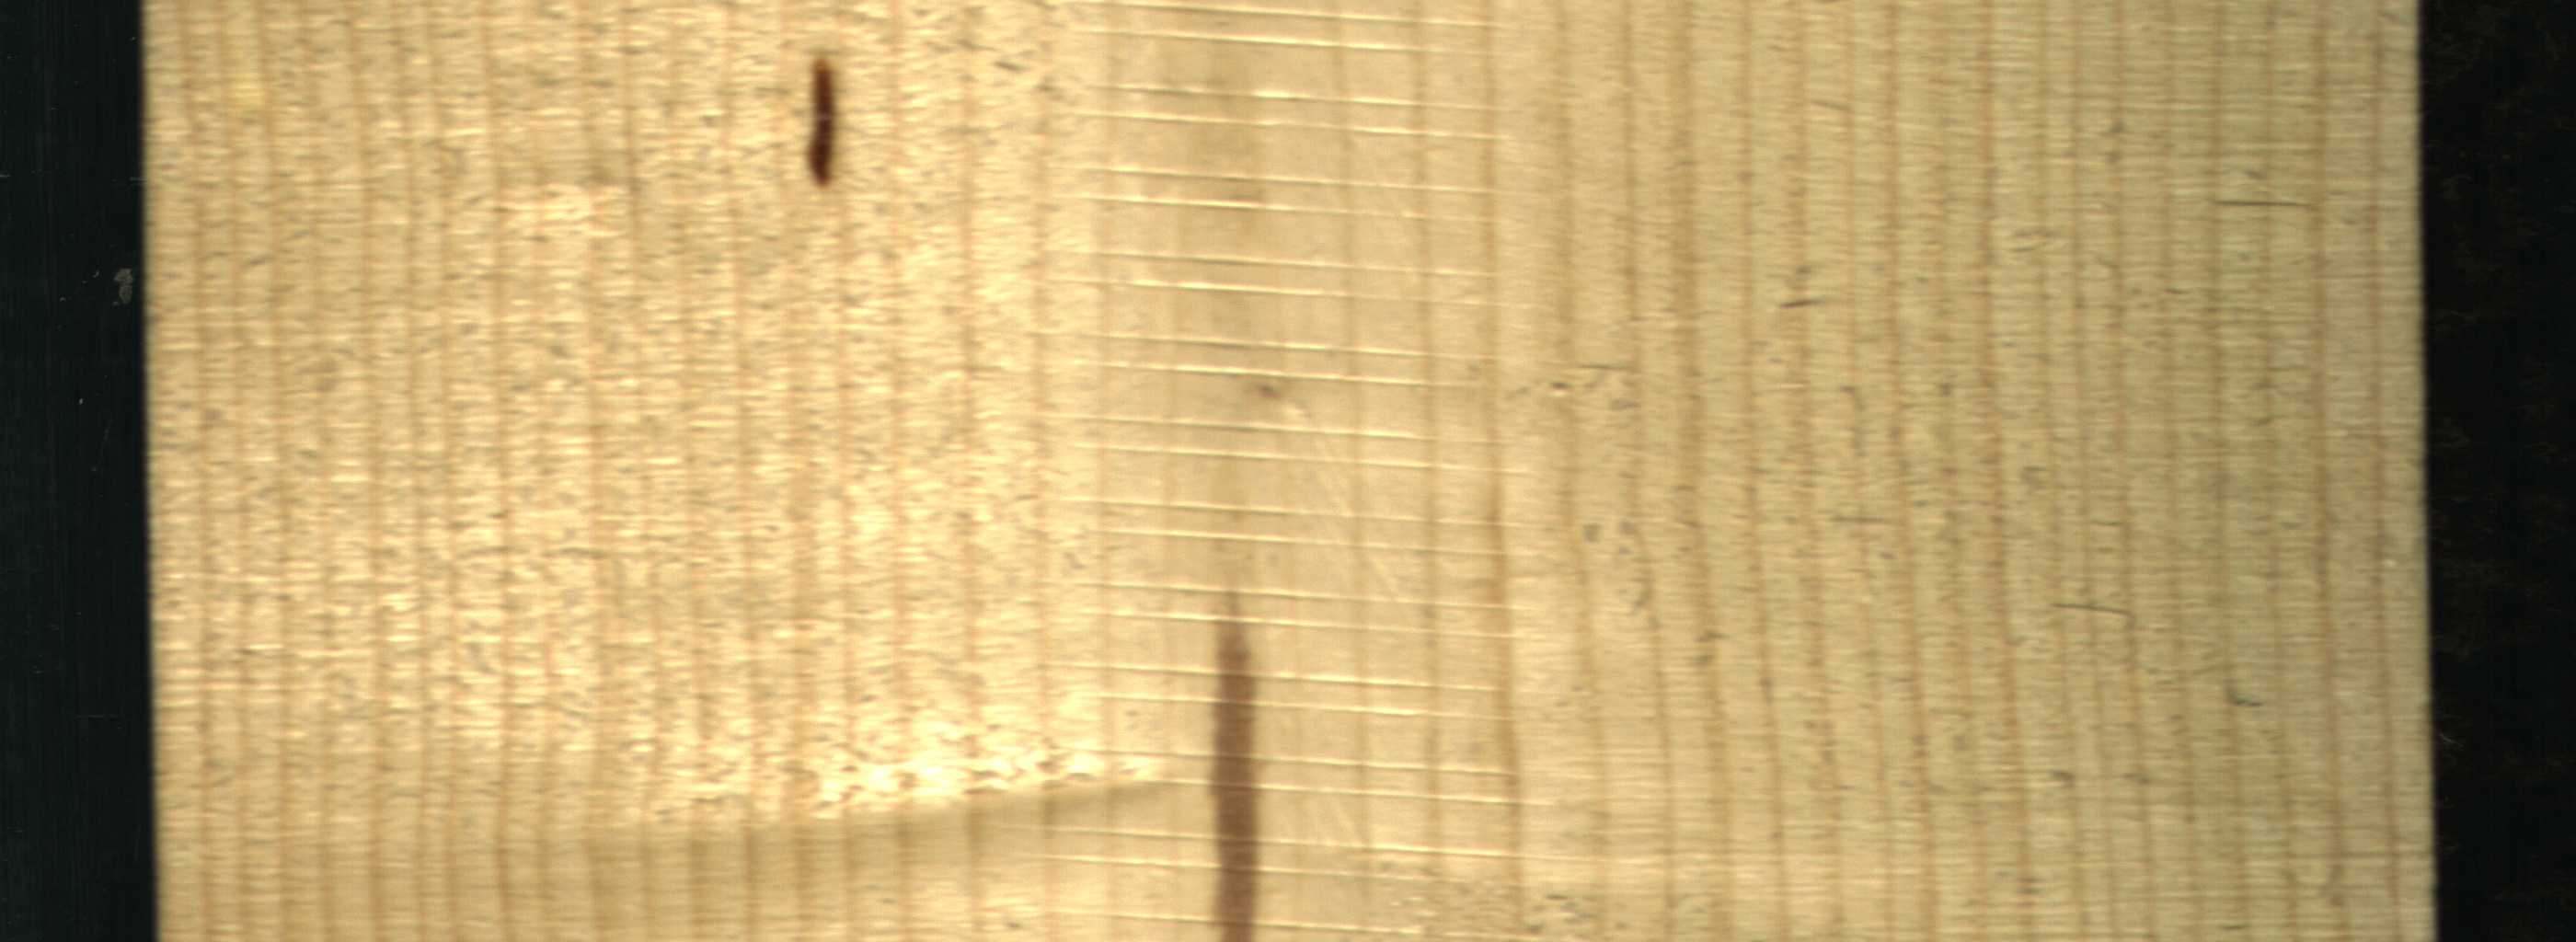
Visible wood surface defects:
Marrow
resin